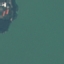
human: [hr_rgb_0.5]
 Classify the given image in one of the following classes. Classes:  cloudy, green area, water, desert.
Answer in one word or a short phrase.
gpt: water